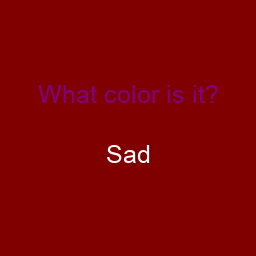
Color: white
Background color: maroon
Question text color: purple